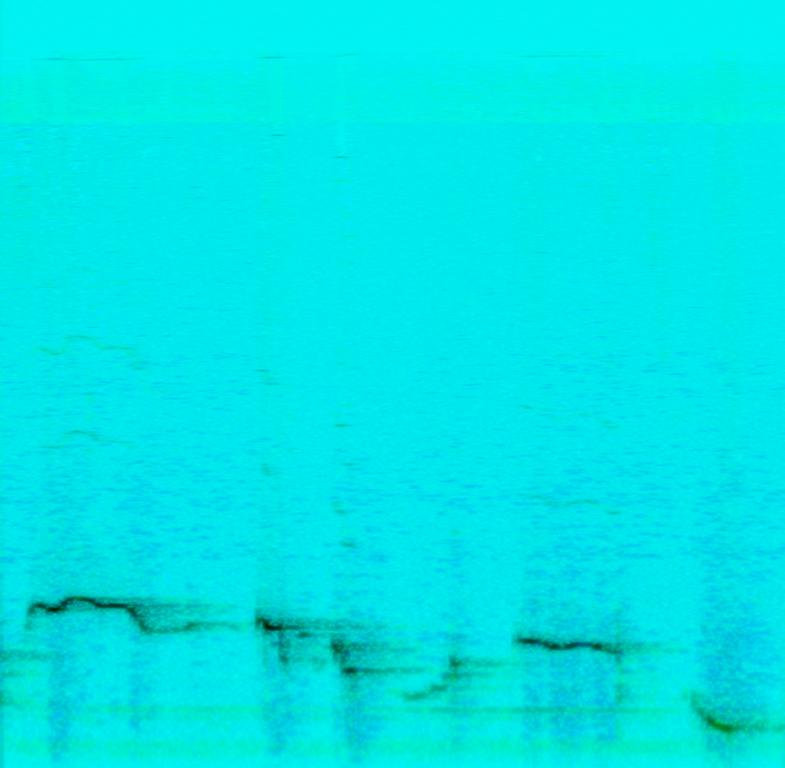
This audio contains someone creating sounds with a theremin. This is not a musical composition. This is an amateur recording.